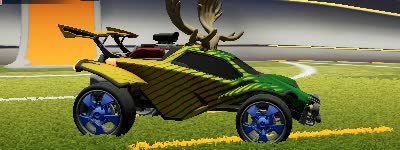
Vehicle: octane